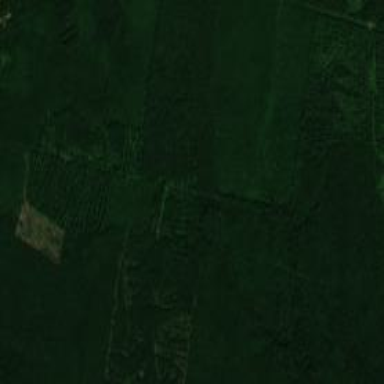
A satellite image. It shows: Dense woodland with natural origin wood.